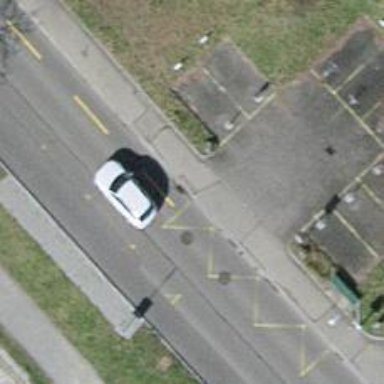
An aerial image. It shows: Platform for public transport on the road.